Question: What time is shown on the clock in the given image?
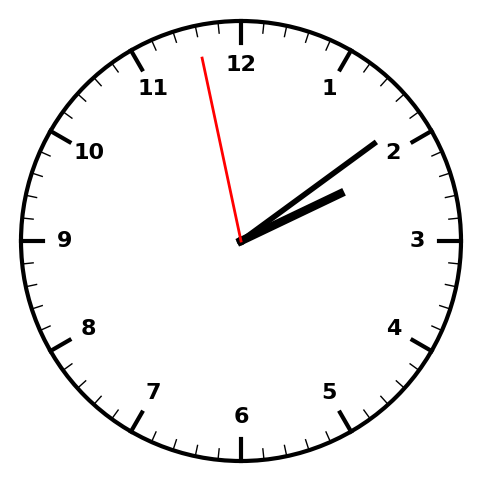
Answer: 02:08:58